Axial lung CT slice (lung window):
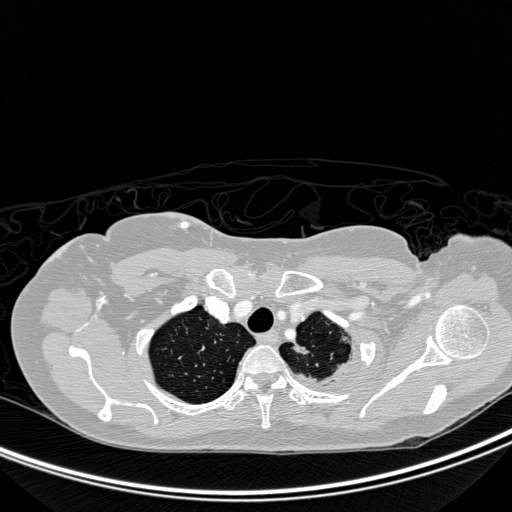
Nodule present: no